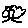
Label: tree